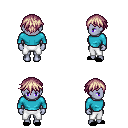
a pixel art fantasy rpg character, female body template, dark elf, purple skin, teal long-sleeve shirt, white pants, white blonde short bangs hairstyle, black slippers, four views (front, back, left, right), 2x2 character sprite sheet, small pixel art, hard edges, no anti-aliasing